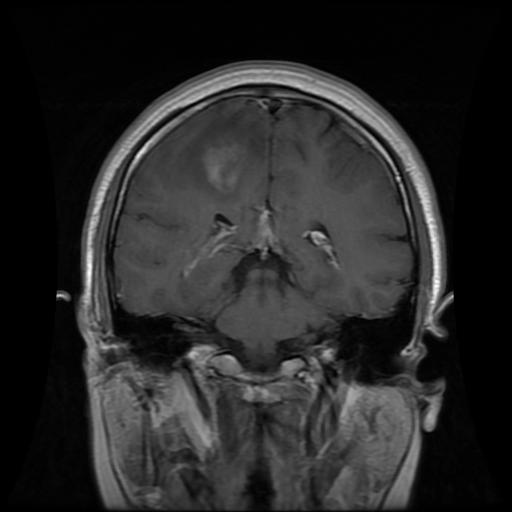
Label: glioma